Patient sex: F
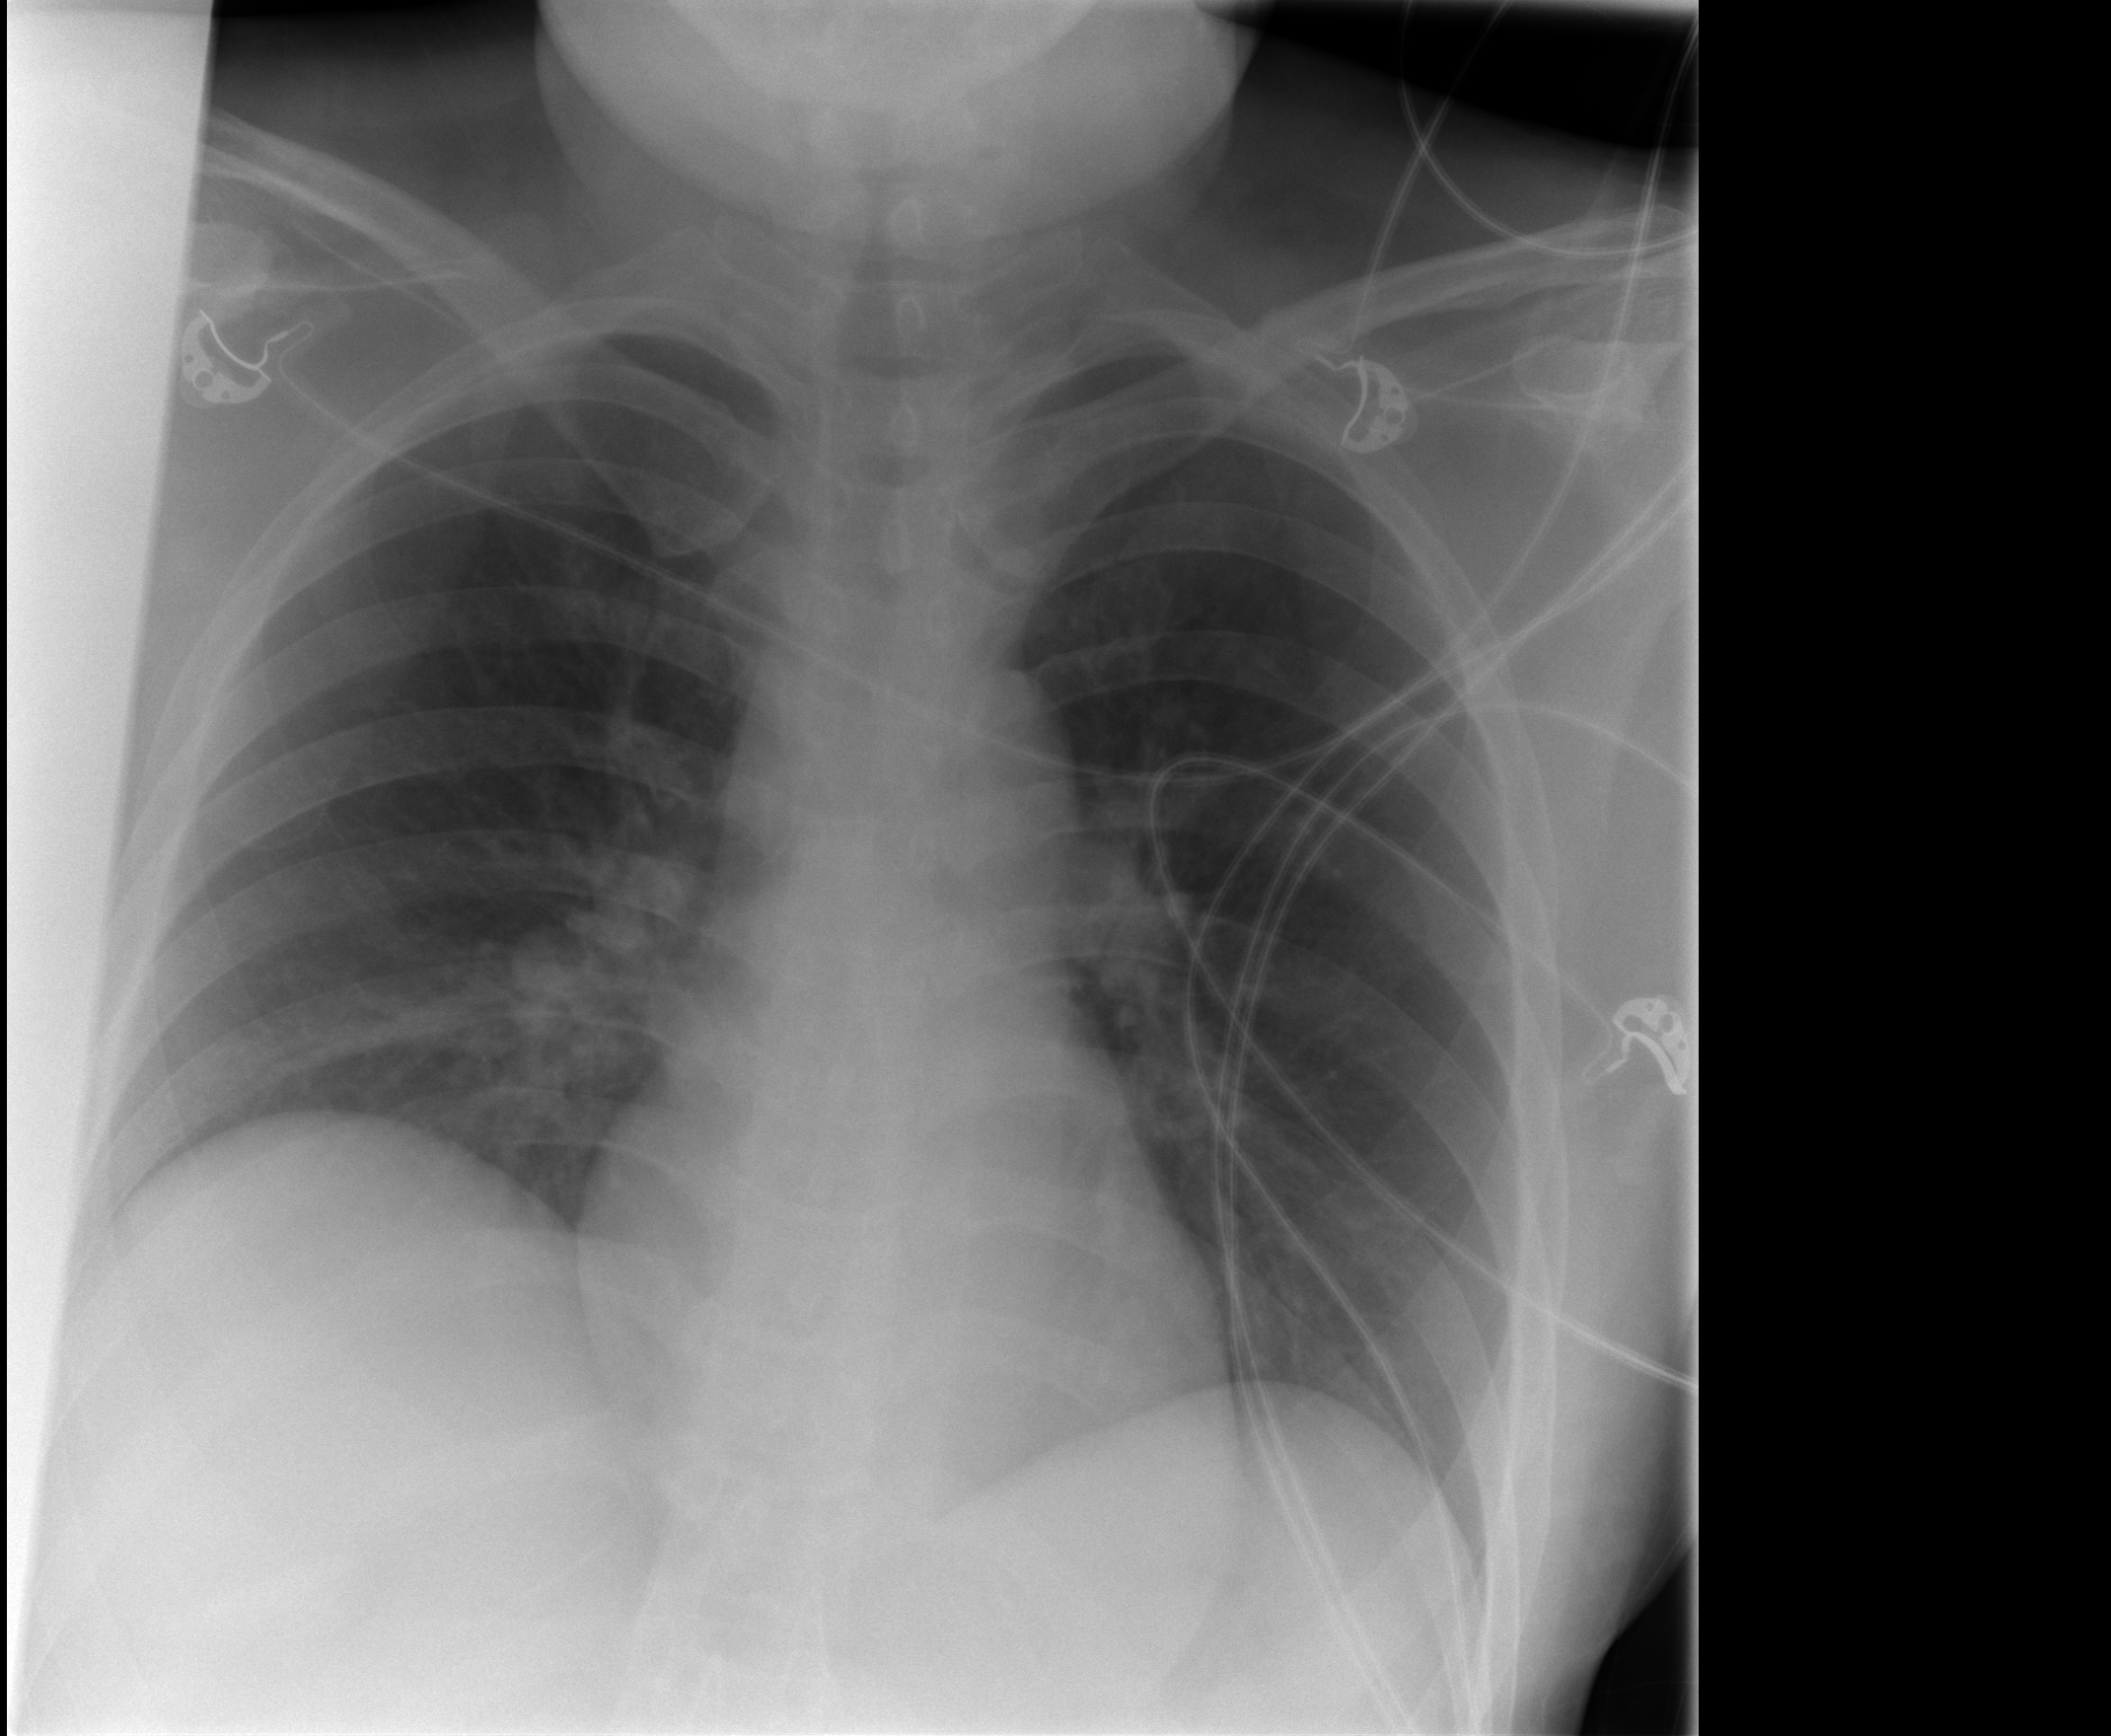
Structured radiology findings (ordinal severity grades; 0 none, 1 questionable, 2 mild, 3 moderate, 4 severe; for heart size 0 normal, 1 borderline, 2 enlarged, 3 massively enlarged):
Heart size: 0
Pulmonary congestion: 0
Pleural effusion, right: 0
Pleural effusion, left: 0
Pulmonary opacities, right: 0
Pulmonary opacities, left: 0
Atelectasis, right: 1
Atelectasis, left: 0